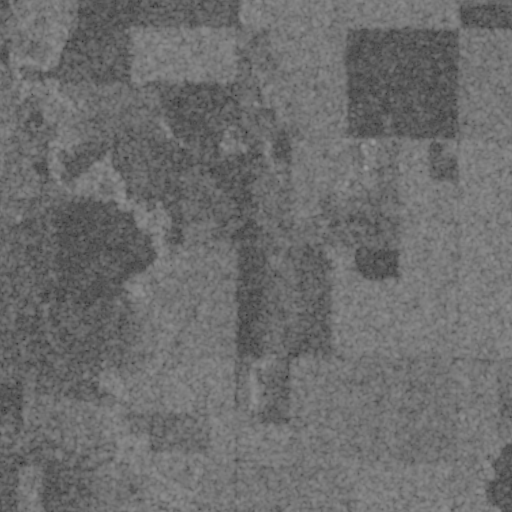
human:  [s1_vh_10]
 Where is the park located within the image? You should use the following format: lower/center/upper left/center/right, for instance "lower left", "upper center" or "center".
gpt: The park is located in the upper center of the image.
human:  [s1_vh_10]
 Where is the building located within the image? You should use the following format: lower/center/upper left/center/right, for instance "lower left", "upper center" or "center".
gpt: The building is located in the upper center of the image.
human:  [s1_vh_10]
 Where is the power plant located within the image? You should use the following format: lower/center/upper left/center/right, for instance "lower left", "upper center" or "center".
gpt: There is no power plant in the image.

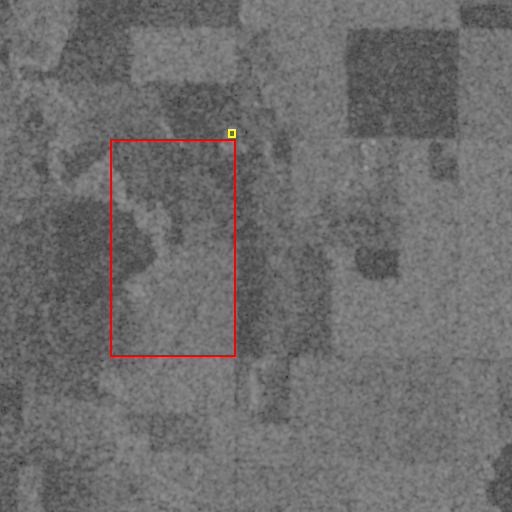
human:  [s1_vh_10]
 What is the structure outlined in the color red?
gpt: The structure outlined in red is a crop field.
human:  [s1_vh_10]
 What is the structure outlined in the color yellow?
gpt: The structure outlined in yellow is a park.
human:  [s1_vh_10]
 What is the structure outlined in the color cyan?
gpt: There is no cyan outline.